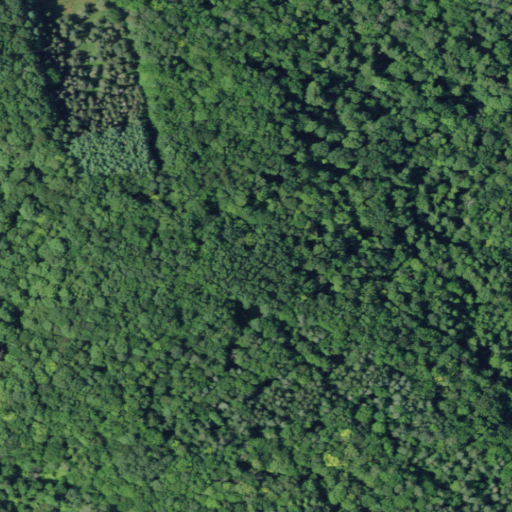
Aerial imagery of mountain in New York named Woodchuck Hill containing deciduous forest, evergreen forest, mixed forest, and open development